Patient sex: M
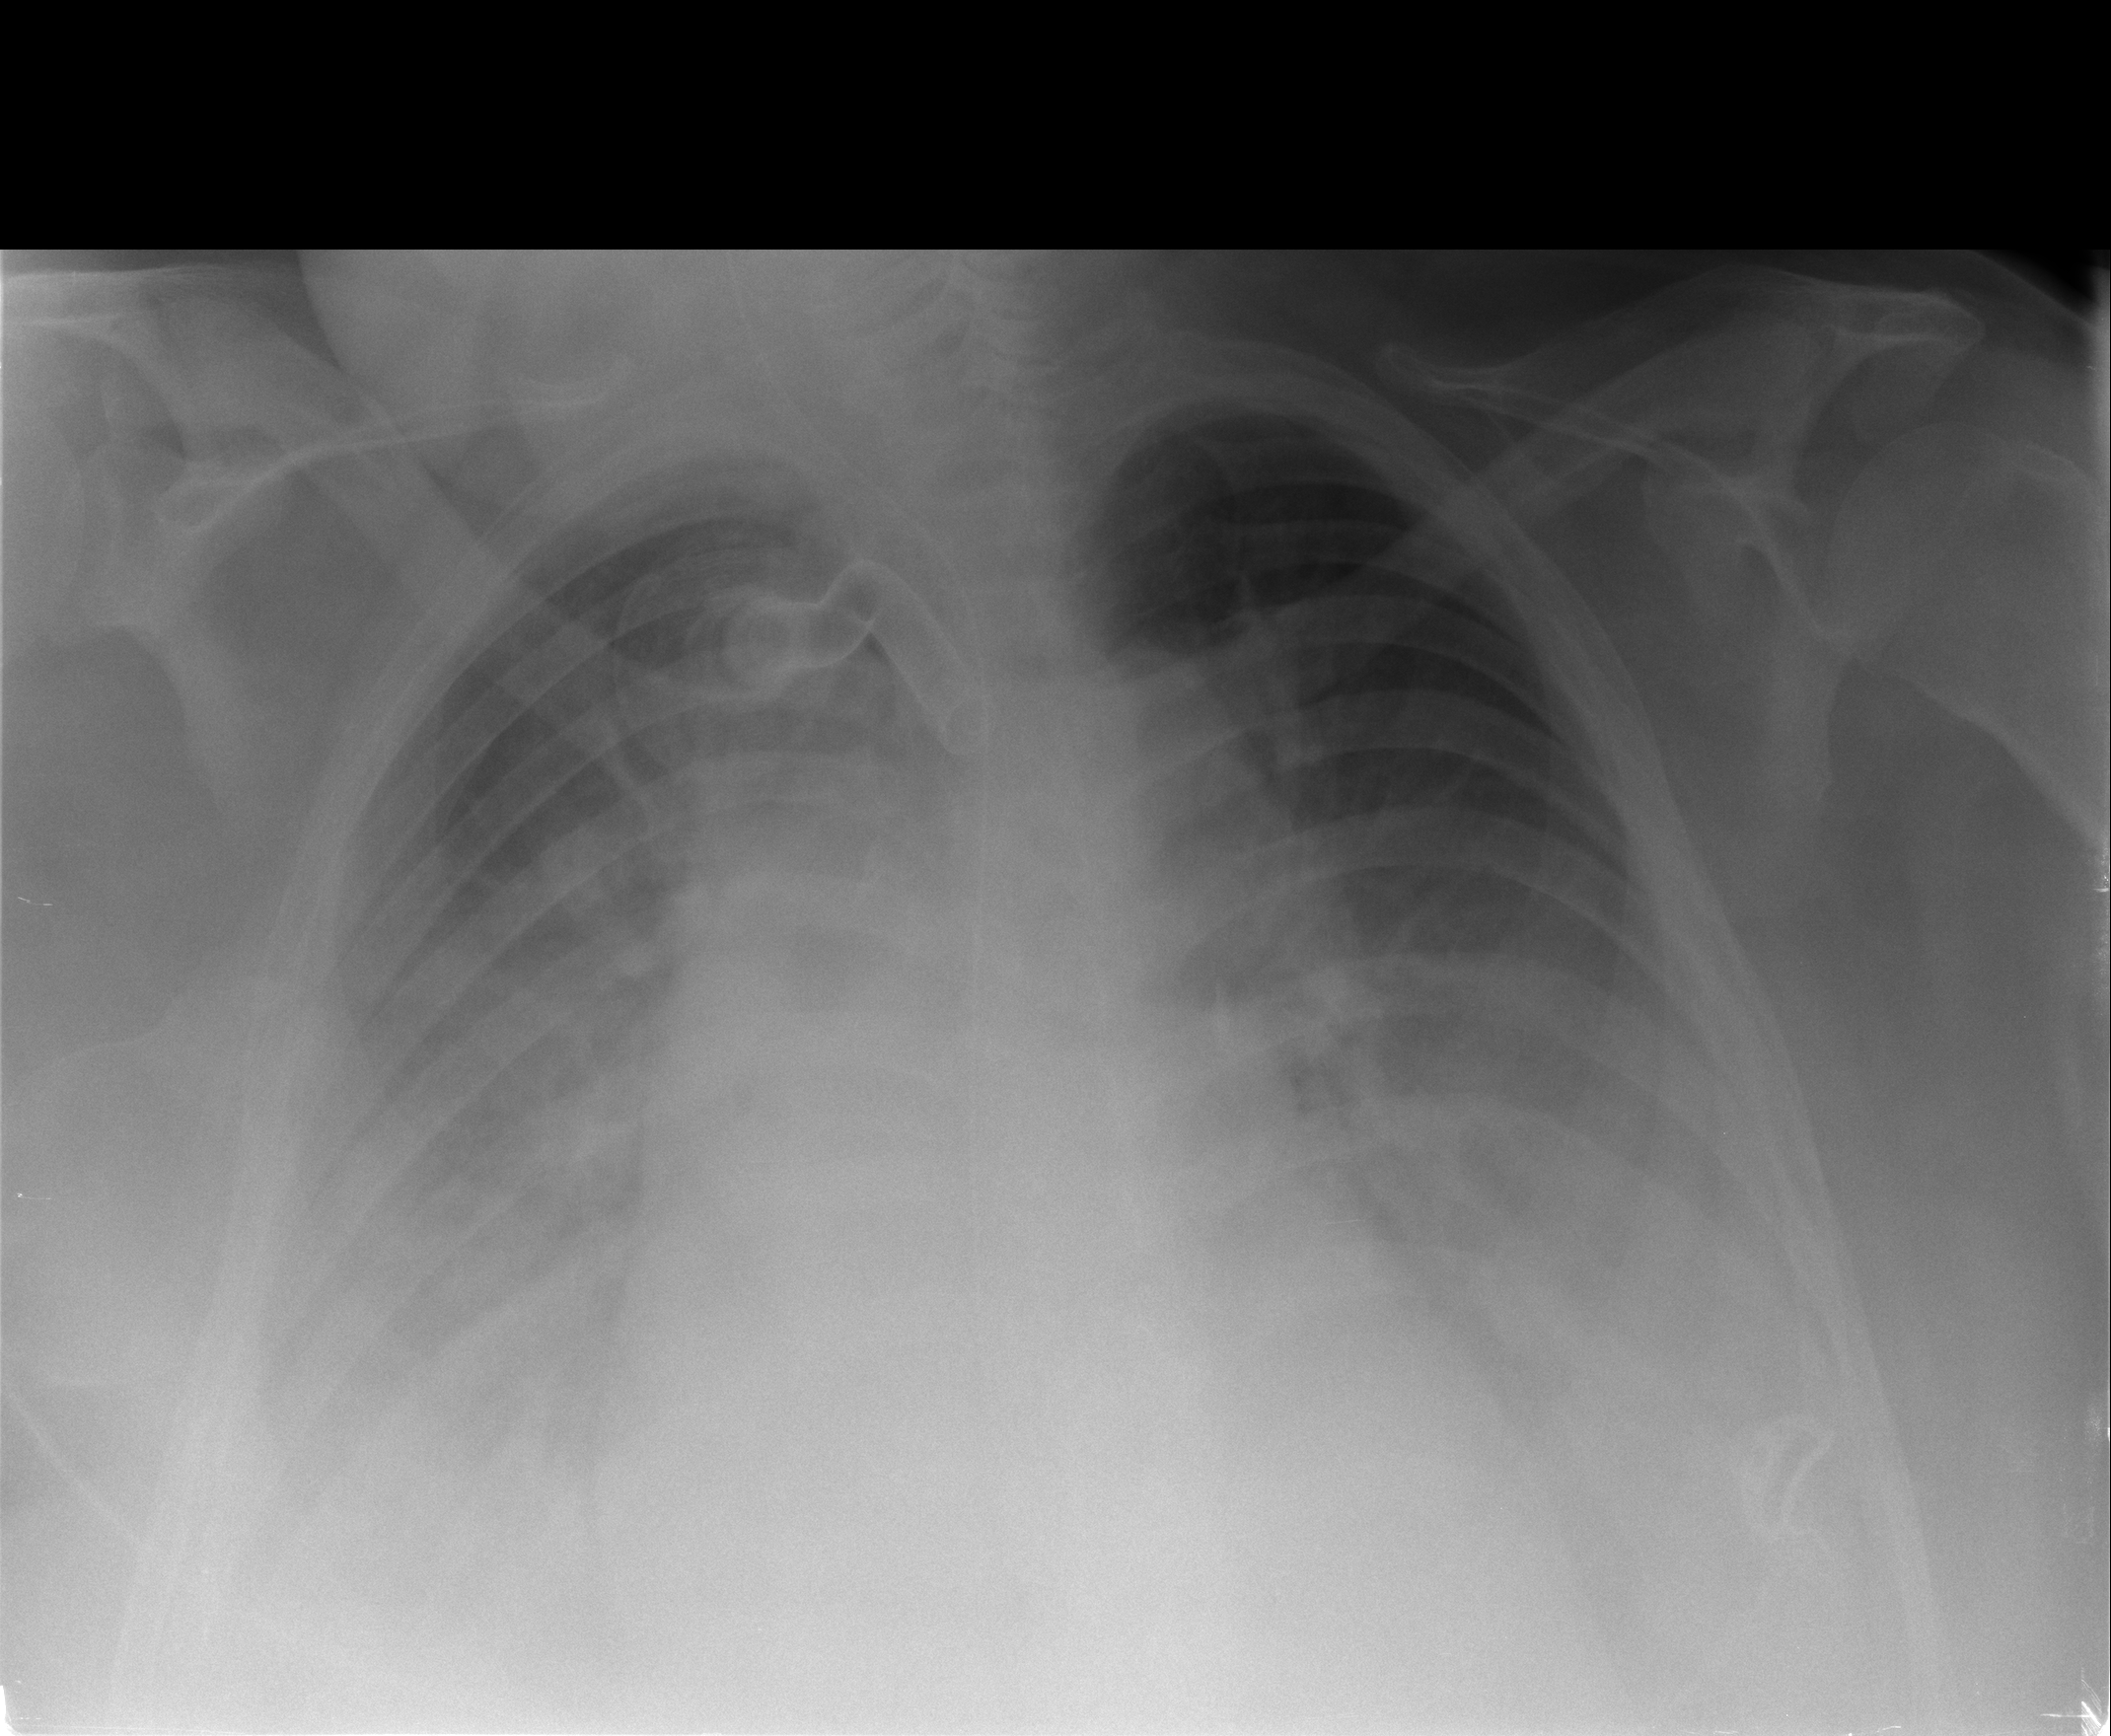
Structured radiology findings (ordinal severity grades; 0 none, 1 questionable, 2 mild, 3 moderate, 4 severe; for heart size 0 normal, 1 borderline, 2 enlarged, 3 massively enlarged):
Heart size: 2
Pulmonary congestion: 2
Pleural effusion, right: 3
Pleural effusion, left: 3
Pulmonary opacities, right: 4
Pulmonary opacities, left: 1
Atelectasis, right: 3
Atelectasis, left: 3